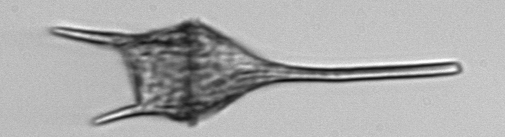
Label: Tripos_lineatus